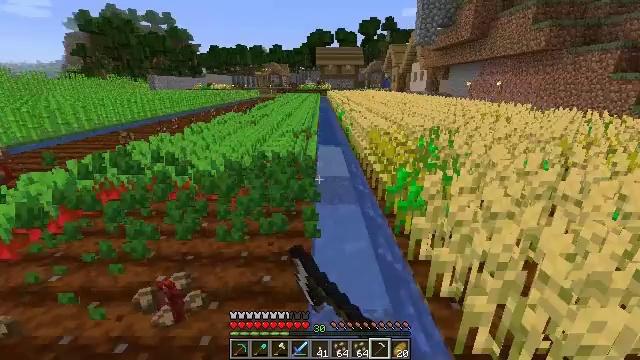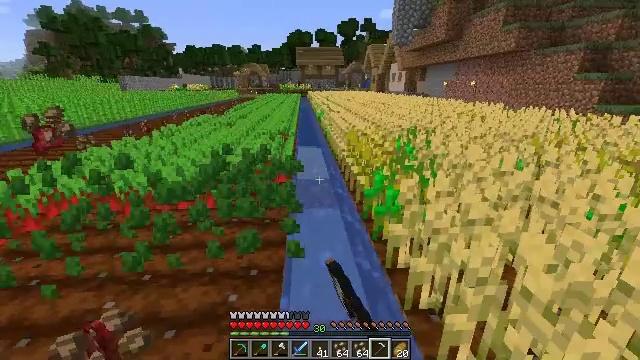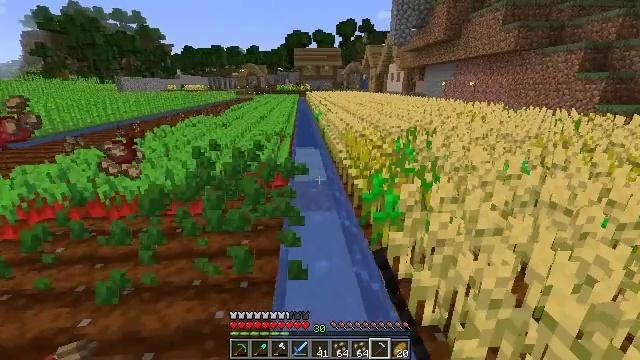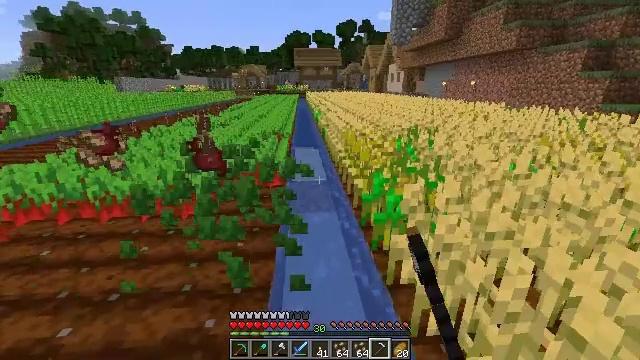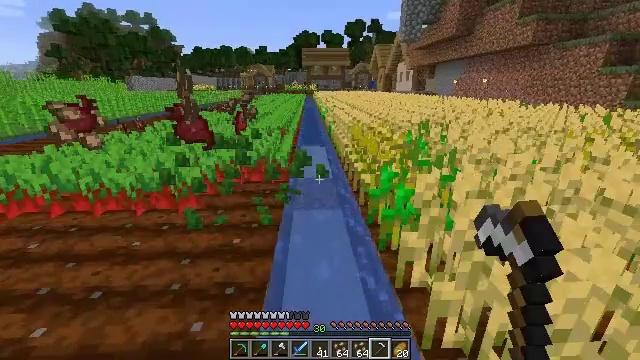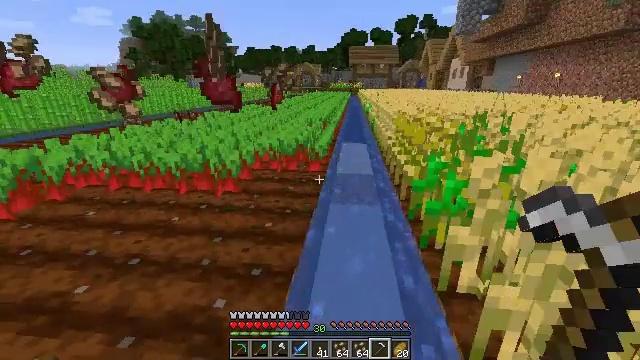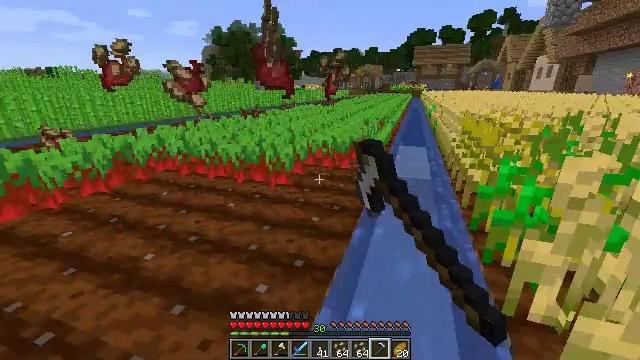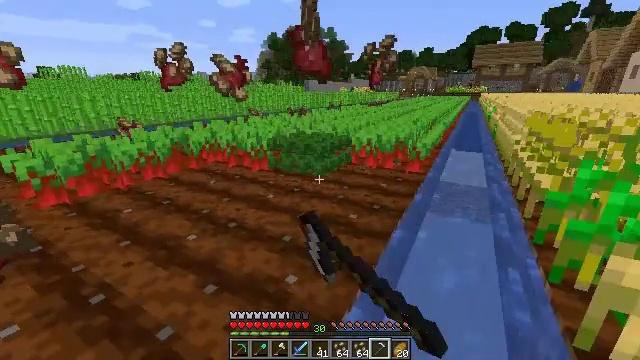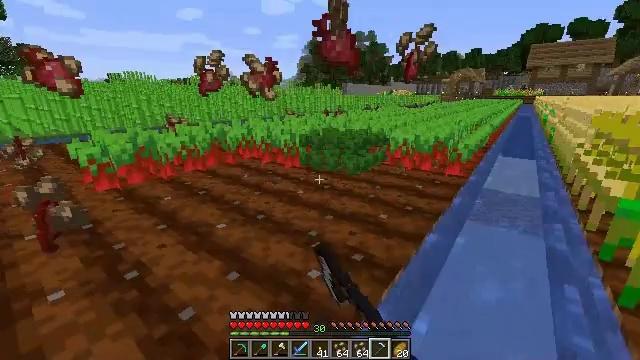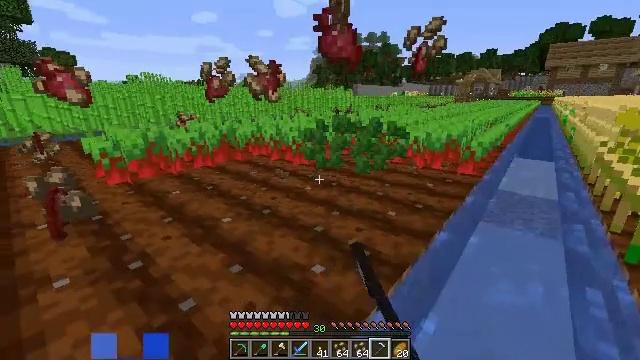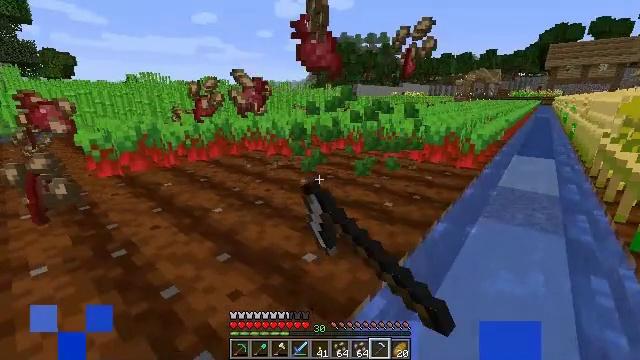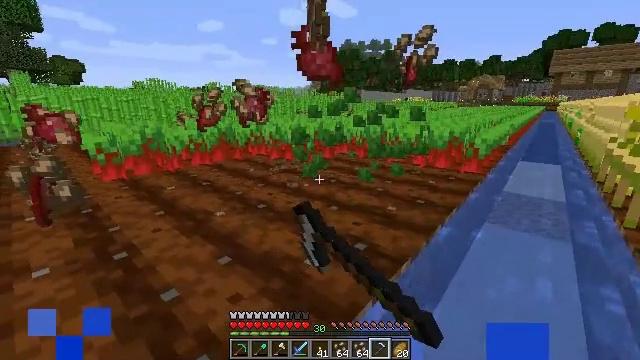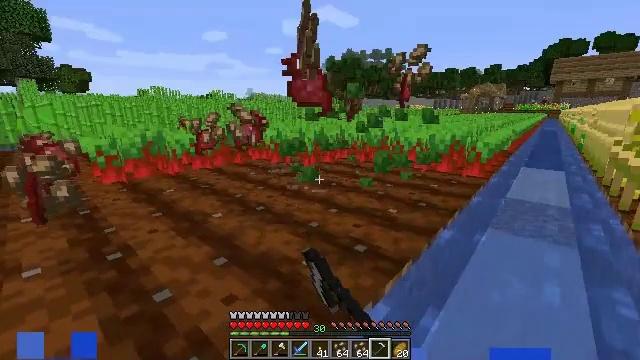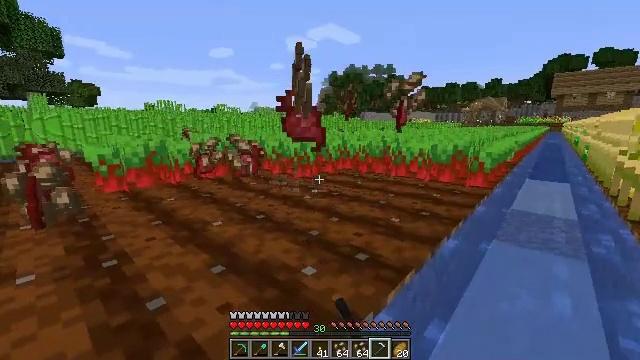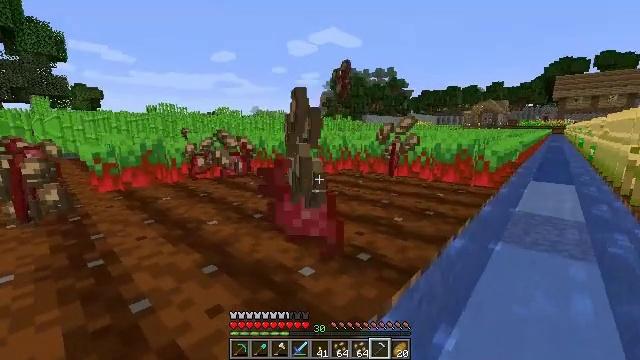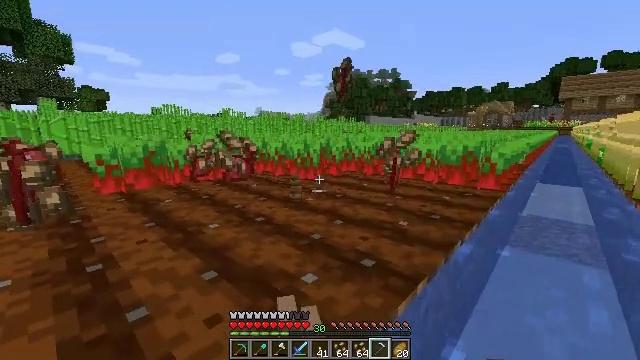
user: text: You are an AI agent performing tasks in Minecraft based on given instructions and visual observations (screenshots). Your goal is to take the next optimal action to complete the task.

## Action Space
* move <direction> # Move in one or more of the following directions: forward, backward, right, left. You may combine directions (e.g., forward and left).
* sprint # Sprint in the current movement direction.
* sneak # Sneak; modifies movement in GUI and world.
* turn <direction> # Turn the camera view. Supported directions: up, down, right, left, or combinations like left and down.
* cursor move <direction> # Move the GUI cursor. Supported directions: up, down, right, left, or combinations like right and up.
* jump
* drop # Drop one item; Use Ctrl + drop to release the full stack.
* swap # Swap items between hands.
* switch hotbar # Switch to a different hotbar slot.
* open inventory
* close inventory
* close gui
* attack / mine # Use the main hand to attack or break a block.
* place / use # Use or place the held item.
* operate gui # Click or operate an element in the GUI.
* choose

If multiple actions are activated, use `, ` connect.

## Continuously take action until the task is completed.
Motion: motion action
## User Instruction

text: Gather beetroots by breaking the plants.
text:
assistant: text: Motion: move forward, turn right, attack / mine
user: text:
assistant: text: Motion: move forward, attack / mine
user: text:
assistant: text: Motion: move forward, attack / mine
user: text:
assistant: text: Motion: turn left, attack / mine
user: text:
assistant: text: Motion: turn left, attack / mine
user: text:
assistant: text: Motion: turn left, attack / mine
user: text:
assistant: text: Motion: turn left, attack / mine
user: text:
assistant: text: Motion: turn left, attack / mine
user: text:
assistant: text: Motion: turn left, attack / mine
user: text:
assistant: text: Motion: attack / mine
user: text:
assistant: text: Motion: turn up, attack / mine
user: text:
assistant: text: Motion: turn up
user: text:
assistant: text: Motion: move forward, turn up
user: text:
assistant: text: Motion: move forward
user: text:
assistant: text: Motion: move forward
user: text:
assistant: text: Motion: move forward
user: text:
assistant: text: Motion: move forward
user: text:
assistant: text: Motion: move forward, turn left
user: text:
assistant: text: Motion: move forward, turn left, jump
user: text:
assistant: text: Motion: move forward and move left, turn left, jump
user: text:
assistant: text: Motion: move forward and move left, turn left, jump
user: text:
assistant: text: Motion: move forward and move left, turn left, jump
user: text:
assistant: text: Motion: move forward and move left, turn left, jump
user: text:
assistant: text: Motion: move forward and move left, turn left
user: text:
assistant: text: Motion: move forward and move left, turn left
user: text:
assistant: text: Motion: move forward and move left, turn left
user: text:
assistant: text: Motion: move forward
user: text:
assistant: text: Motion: move forward, turn left and down
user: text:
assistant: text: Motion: move forward, turn left
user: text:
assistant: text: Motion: turn left